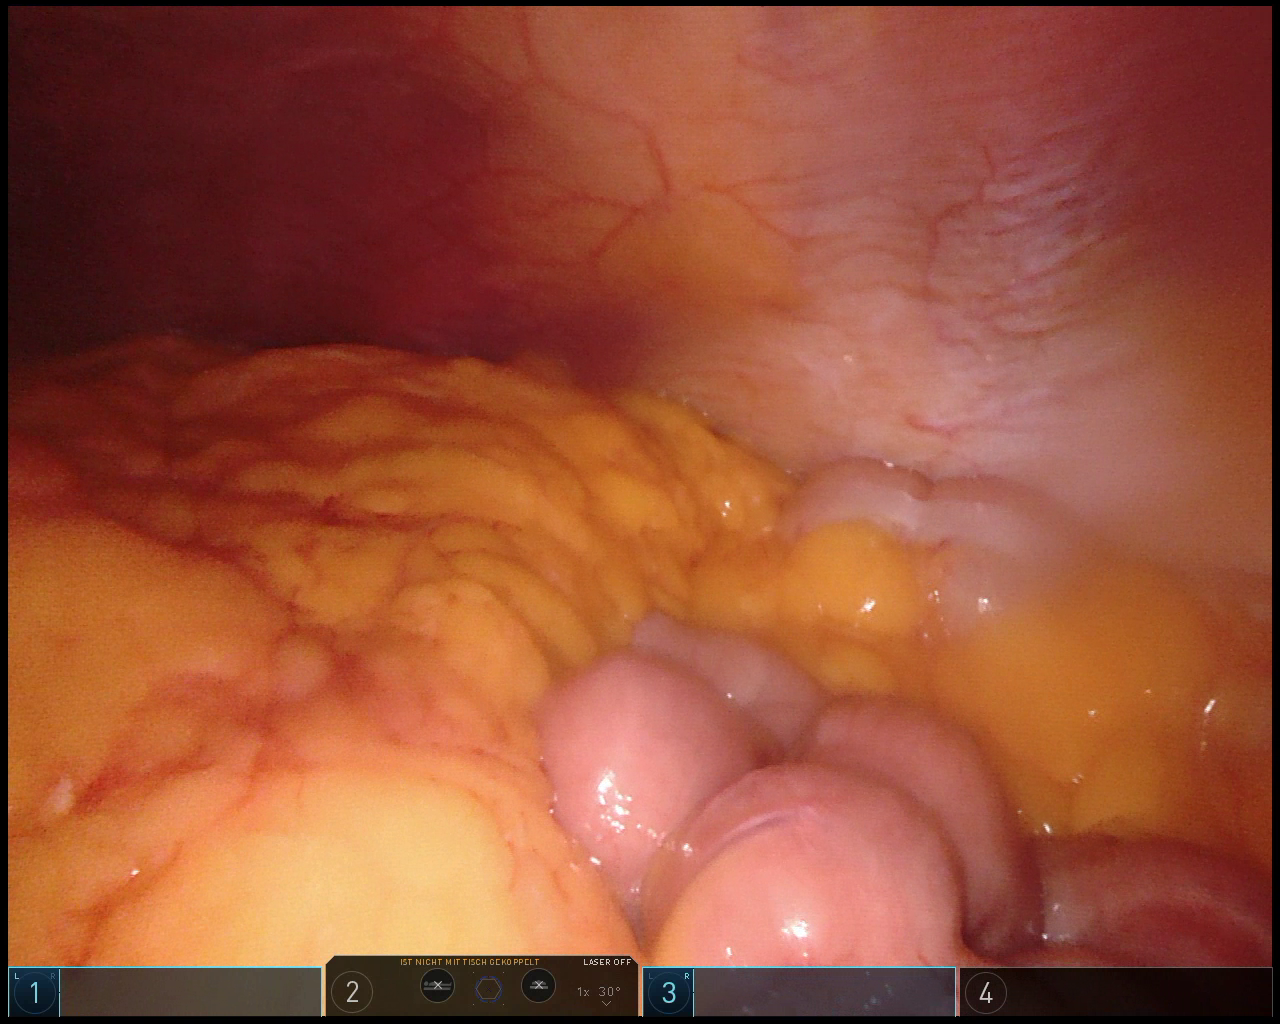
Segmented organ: abdominal_wall
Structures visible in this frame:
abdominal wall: yes
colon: yes
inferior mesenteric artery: no
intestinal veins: no
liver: no
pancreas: no
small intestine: no
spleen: no
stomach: no
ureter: no
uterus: no
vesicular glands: no